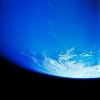
Label: water